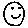
Label: smiley face